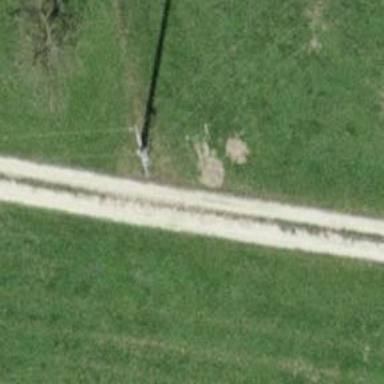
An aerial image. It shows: Minor power line with 3 cables.